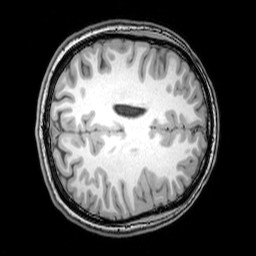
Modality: T1w
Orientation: axial
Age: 20
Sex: female
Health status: healthy
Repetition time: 0.081 s
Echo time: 0.037 s